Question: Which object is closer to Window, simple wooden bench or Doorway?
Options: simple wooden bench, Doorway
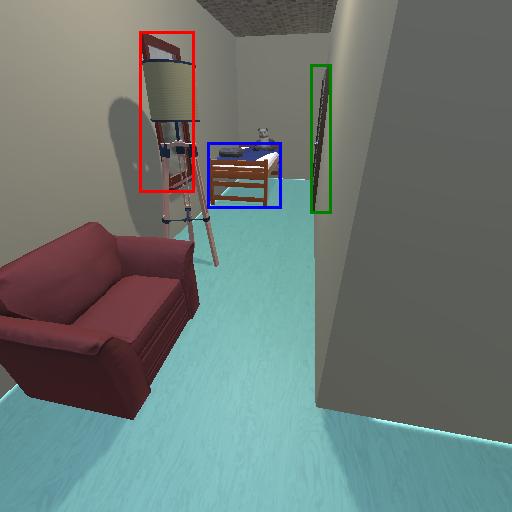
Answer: simple wooden bench